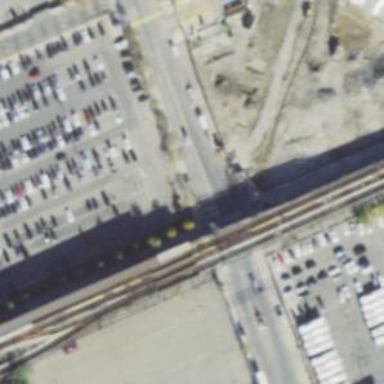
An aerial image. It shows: Railway bridge with electrified lines.